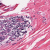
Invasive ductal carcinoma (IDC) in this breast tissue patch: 1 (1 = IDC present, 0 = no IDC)